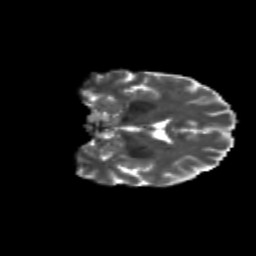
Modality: T2w
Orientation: coronal
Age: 56
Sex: male
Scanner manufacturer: siemens
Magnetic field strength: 3 T
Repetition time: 4.71 s
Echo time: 0.0906 s